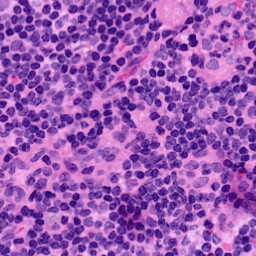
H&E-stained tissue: LymphNode